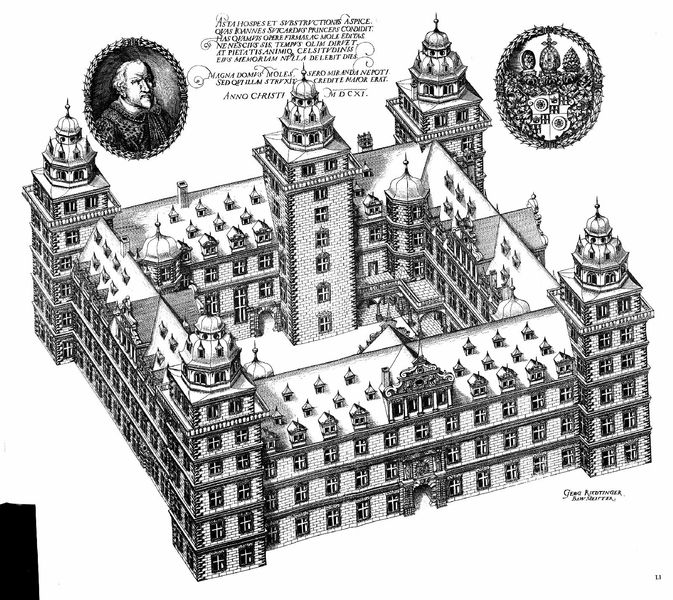
Titel: Schloss Johannisburg zu Aschaffenburg
Künstler: Georg Ridinger
Standort: Aschaffenburg, Schloss (EU - D - Bayern)
Schlagwörter: mann, fenster, säulen, zeichnung, dach, gebäude, schloss, bart, portrait, renaissance, oval, tondo, turm, balkon, schrift, fassade, dächer, kuppel, symmetrie, inschrift, büste, tor, innenhof, kuppeln, türme, gauben, stich, entwurf, portal, tore, plan, kupferstich, quadratisch, schlossanlage, treppenhäuser, ecktürme, toreinfahrt, fenstergliederung, dänemark, pavilion, treppenaufgänge, tordurchfahrt, 1611, helsingör, quadtatisch